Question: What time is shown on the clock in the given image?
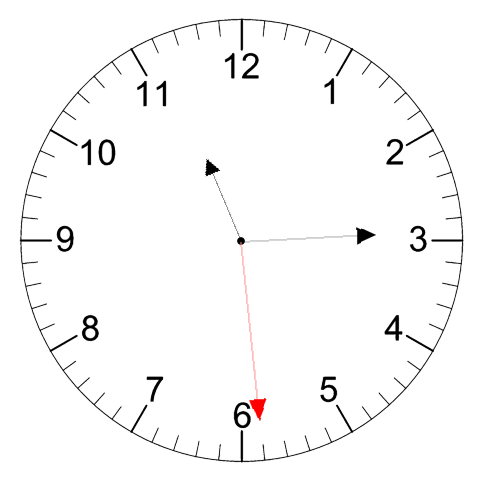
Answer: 11:14:29